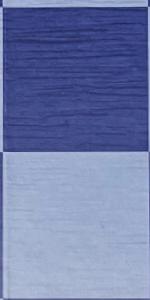
Label: Empty